Question:
'''
private void buttonTouch(MotionEvent event, int num) {
Log.v(TAG, num +" Button Click : X" + event.getX() + " Y:" +event.getY());
}
'''
If the red square is a button view and the user clicks on it 'event.getX()' seems to produce values on how the click is relative to the turquoise field or maybe even the whole screen. Is there an easy way how the click is located within the red square?
I see that there are function for getting the height and width of a button but I don't see a function that gives me one of the edges of the box or another way to know the exact location of the button so that I can use that to calculate where the click is relative in the button.
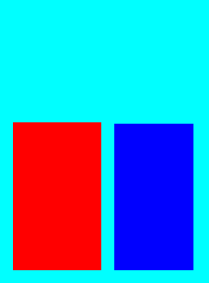
Answer: I've tested this code and it gets the coordinates relative to the own view (a Button).
I've added a method to retrieve the width and height of the screen, just to get a global reference.
//Activity
'''
public class TestActivity extends Activity {
@Override
protected void onCreate(Bundle savedInstanceState) {
super.onCreate(savedInstanceState);
setContentView(R.layout.test_activity);
Button bt_test = (Button) findViewById(R.id.bt_test_1);
bt_test.setOnTouchListener(new View.OnTouchListener() {
@Override
public boolean onTouch(View arg0, MotionEvent event) {
Log.v("TAG_TOUCH", " Button Click: X " + event.getX() + " Y: " + event.getY());
Point point = getSizeScreen();
Log.v("TAG_SIZE_SCREEN", " Width: " + point.x + " Height: " + point.y);
return true;
}
});
Button bt_test_2 = (Button) findViewById(R.id.bt_test_2);
bt_test_2.setOnTouchListener(new View.OnTouchListener() {
@Override
public boolean onTouch(View arg0, MotionEvent event) {
Log.v("TAG_TOUCH", " Button Click: X " + event.getX() + " Y: " + event.getY());
Point point = getSizeScreen();
Log.v("TAG_SIZE_SCREEN", " Width: " + point.x + " Height: " + point.y);
return true;
}
});
}
private Point getSizeScreen() {
Display display = getWindowManager().getDefaultDisplay();
Point size = new Point();
display.getSize(size);
return size;
}
}
'''
//Layout
'''
<LinearLayout xmlns:android="http://schemas.android.com/apk/res/android"
android:layout_width="match_parent"
android:layout_height="match_parent"
android:gravity="bottom"
android:orientation="horizontal"
android:weightSum="2">
<Button
android:id="@+id/bt_test_1"
android:layout_width="0dp"
android:layout_height="300dp"
android:layout_margin="10dp"
android:layout_weight="1"
android:background="#000000" />
<Button
android:id="@+id/bt_test_2"
android:layout_width="0dp"
android:layout_height="300dp"
android:layout_margin="10dp"
android:layout_weight="1"
android:background="#000000" />
</LinearLayout>
'''